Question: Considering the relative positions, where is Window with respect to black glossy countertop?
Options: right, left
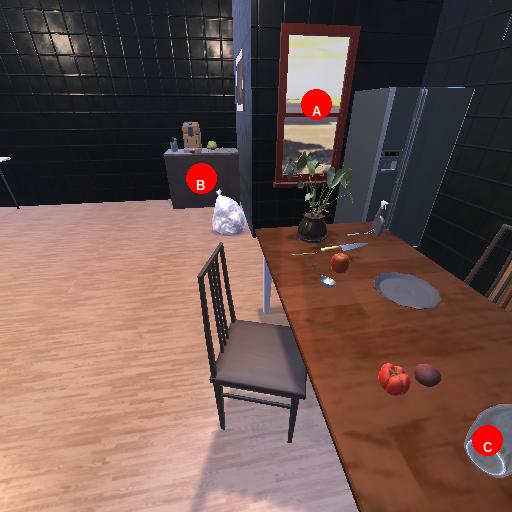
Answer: right